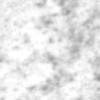
Label: no_change